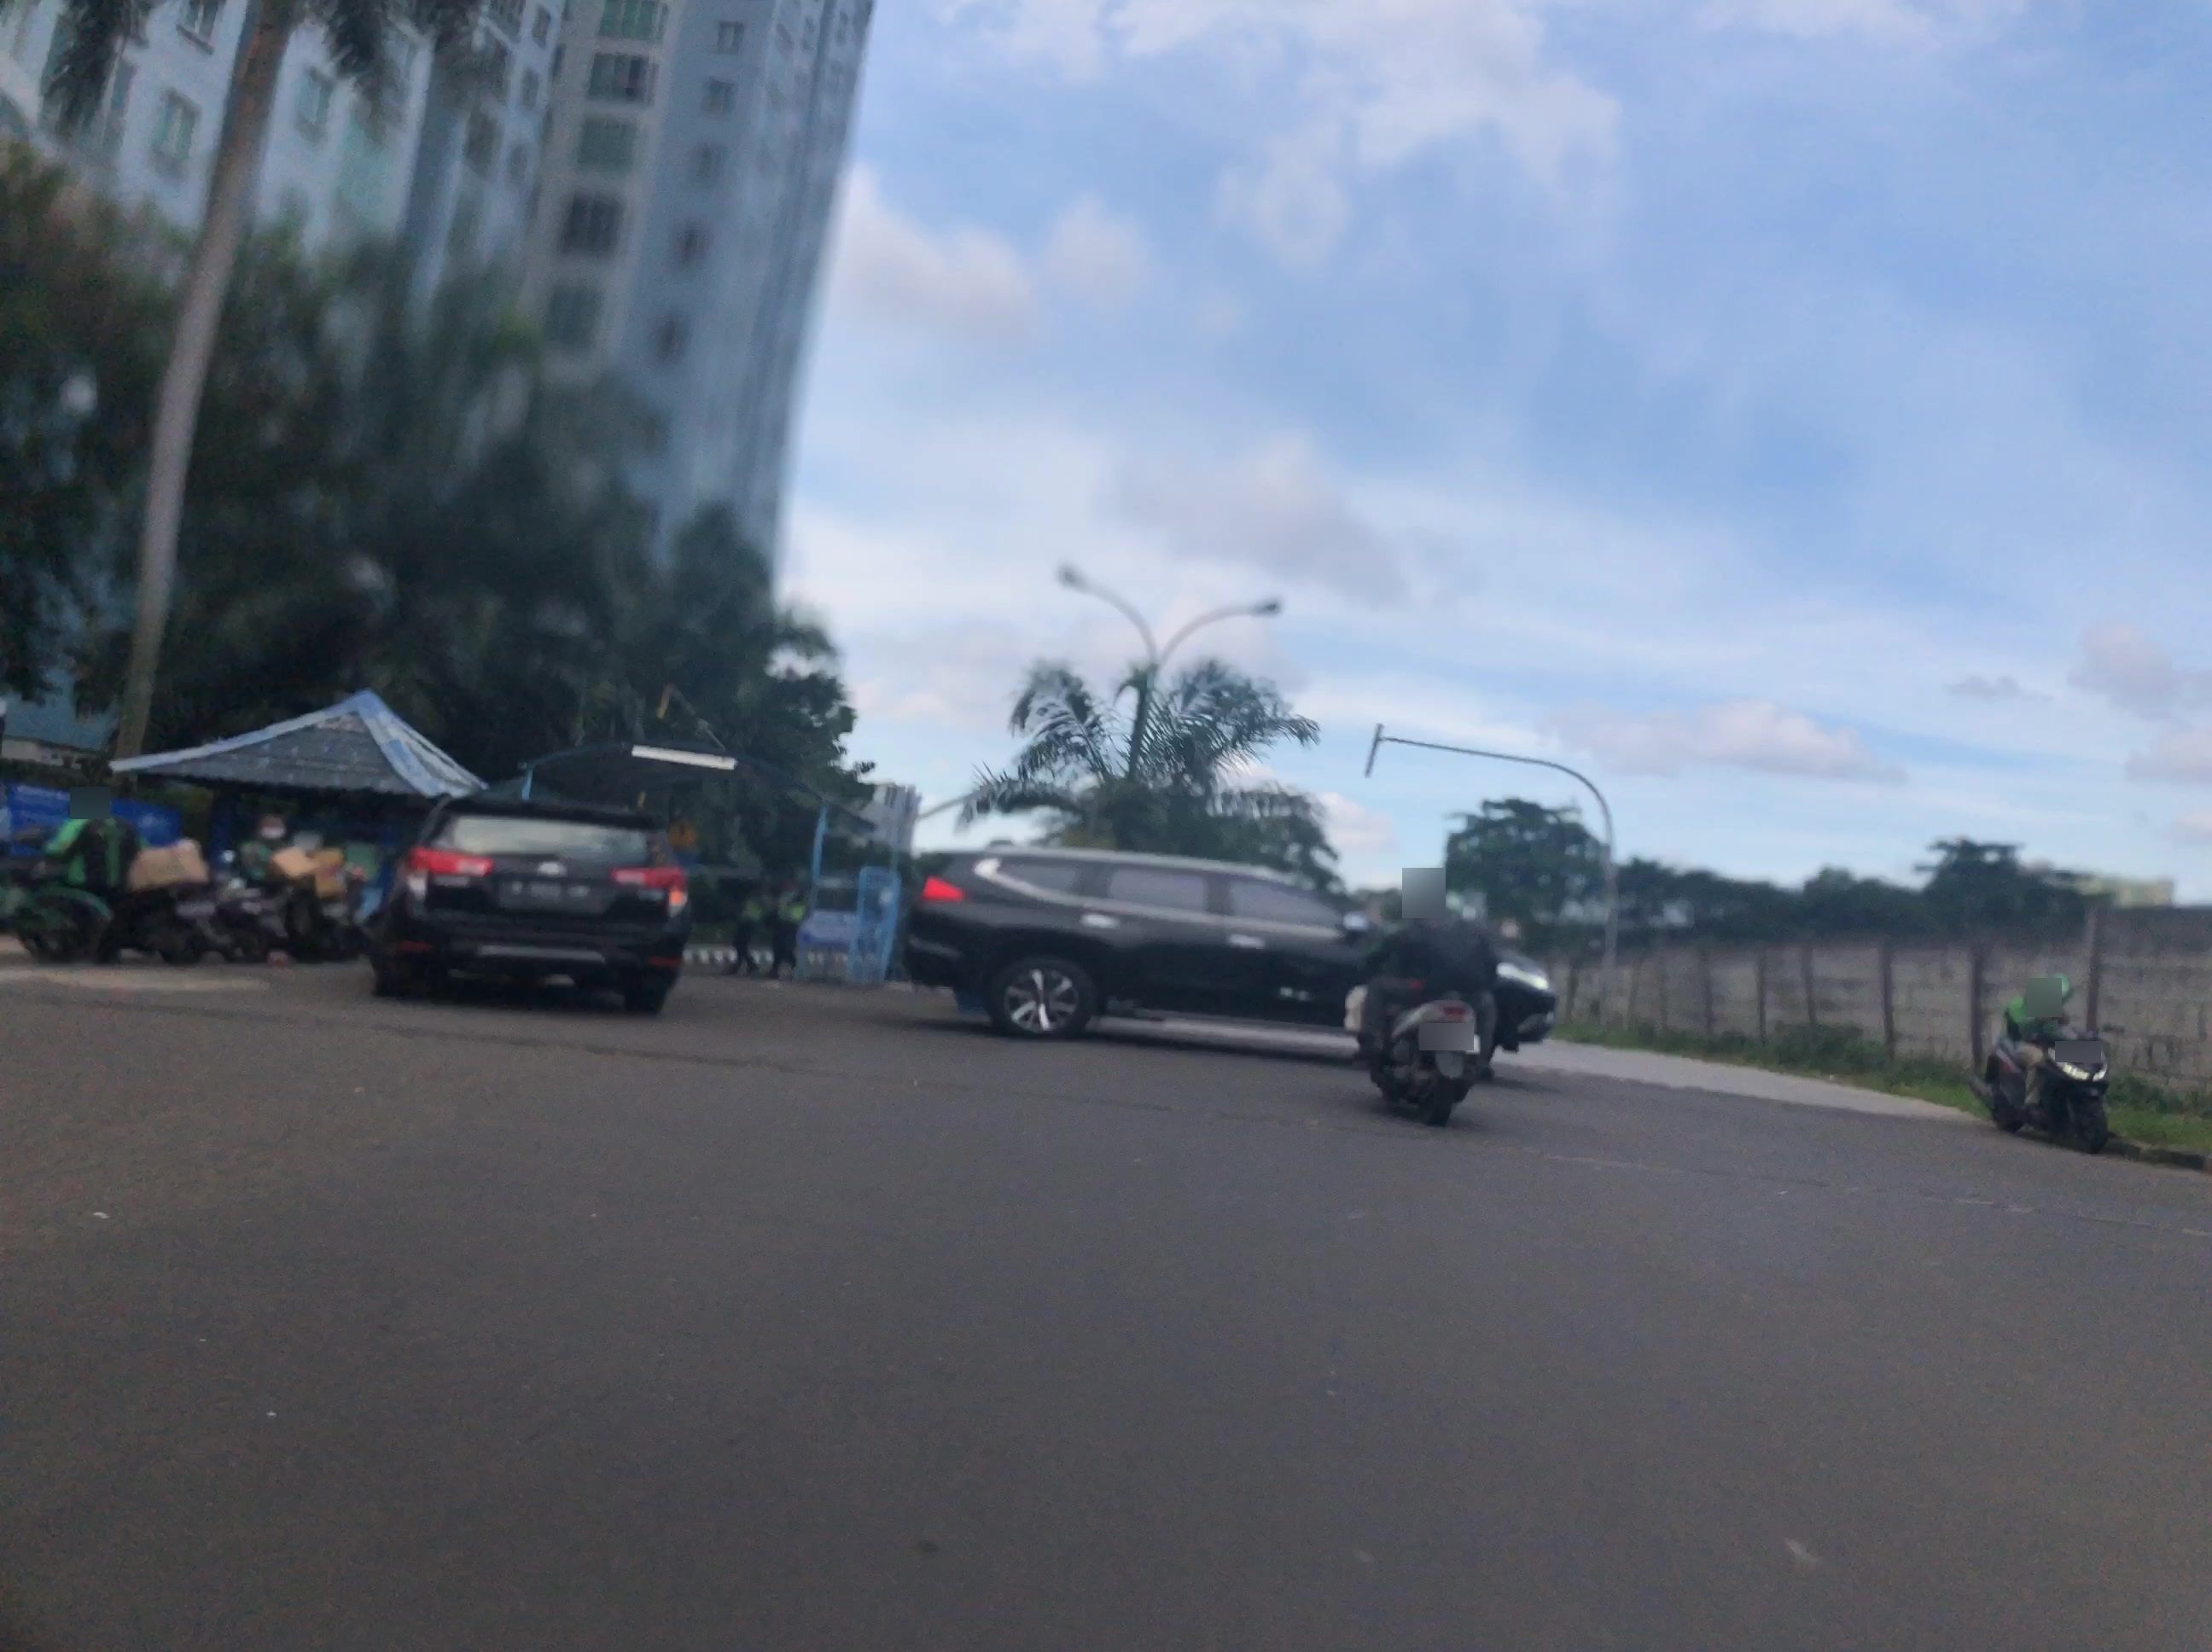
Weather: clear
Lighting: day
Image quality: good
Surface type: driving surface
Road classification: service
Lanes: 2
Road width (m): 10
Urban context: urban centre
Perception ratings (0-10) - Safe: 1.25, Lively: 5.05, Beautiful: 2.01, Boring: 3.61, Depressing: 3.91, Wealthy: 4.1